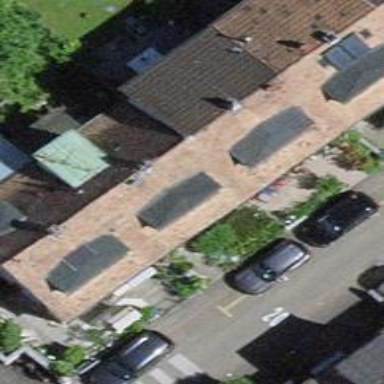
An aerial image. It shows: Terrace building.